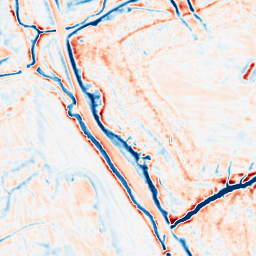
Category: multiscale
Decomposition family: dog_multiscale
Decomposition parameters: sigma_ratio: 1.6
n_scales: 4
base_sigma: 0.5
Upsampling method: linear_exact
Upsampling parameters: scale: 4
Upsampling scale: 4